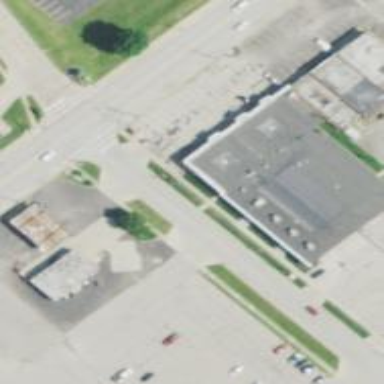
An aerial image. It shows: Retail building.